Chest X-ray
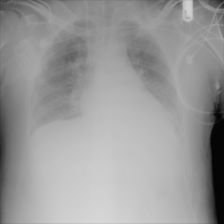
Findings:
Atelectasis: positive
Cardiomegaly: negative
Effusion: negative
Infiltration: negative
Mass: negative
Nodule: negative
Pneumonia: negative
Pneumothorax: negative
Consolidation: negative
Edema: negative
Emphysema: negative
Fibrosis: negative
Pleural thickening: negative
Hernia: negative